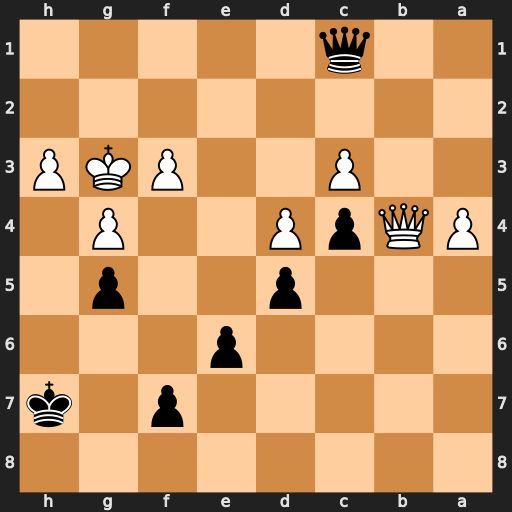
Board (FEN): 8/5p1k/4p3/3p2p1/PQpP2P1/2P2PKP/8/2q5
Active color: b
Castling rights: -
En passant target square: -
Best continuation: Qg1#